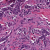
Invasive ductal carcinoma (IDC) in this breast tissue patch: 1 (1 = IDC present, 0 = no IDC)